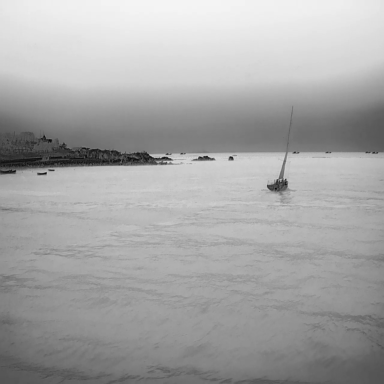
There are nine bulk_carriers in the infrared image.